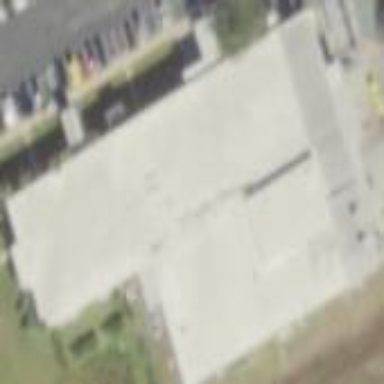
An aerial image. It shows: Commercial building.